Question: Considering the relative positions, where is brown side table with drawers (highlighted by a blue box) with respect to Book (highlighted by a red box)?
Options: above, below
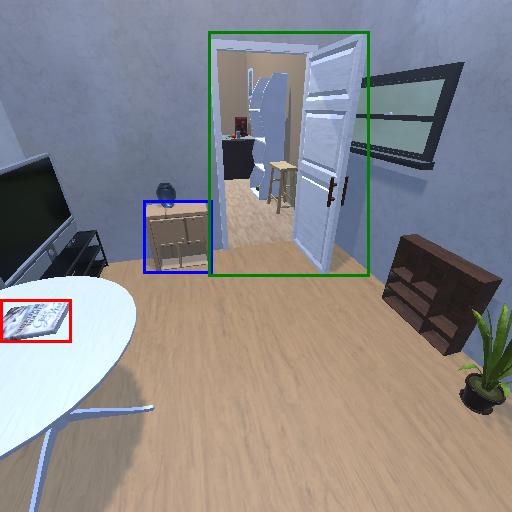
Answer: above